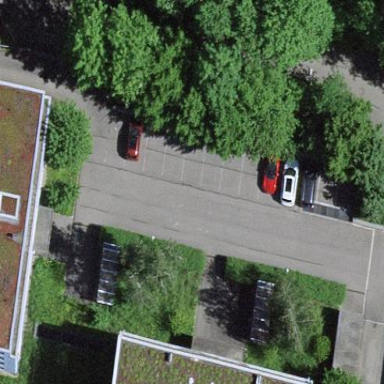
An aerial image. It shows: Parking area with surface.